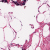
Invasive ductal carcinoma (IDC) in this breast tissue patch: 0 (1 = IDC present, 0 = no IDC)